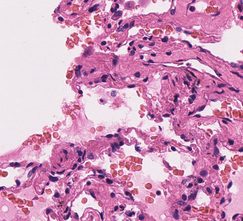
Tumor epithelial tissue: no
Tumor-associated stroma tissue: no
Normal tissue: yes